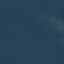
Label: SeaLake